Interaction volume radius: 5 \u00c5
Interaction volume height: 35 \u00c5
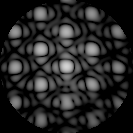
Disorder parameter: 0.09048